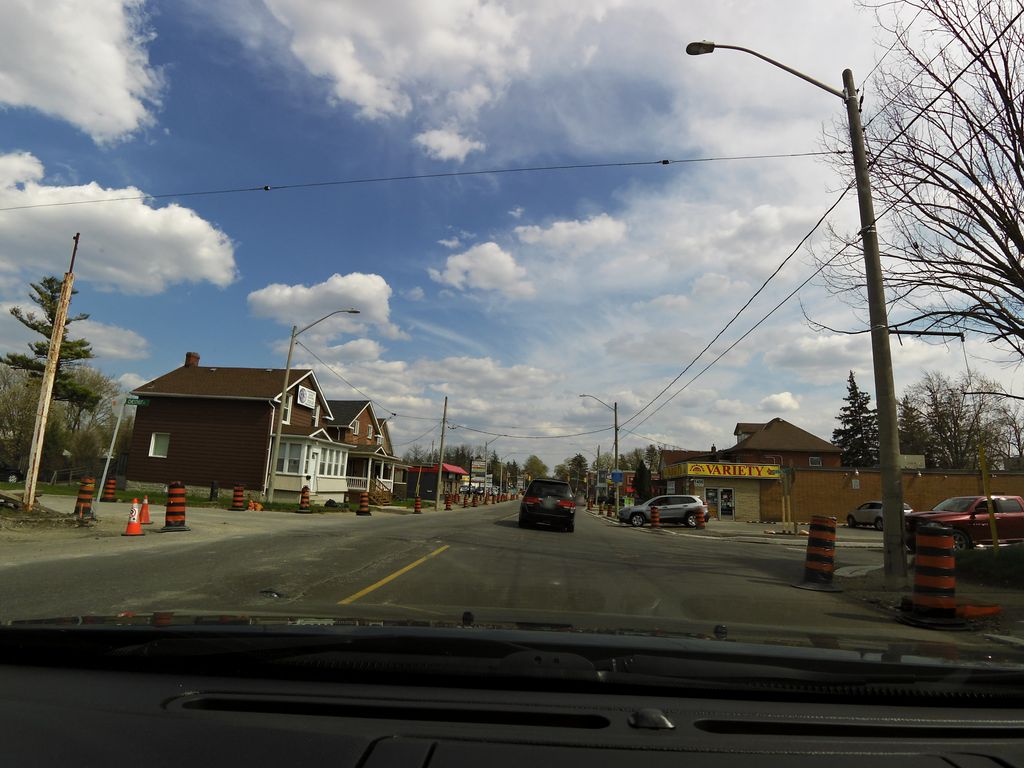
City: kitchener-waterloo